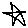
Label: star